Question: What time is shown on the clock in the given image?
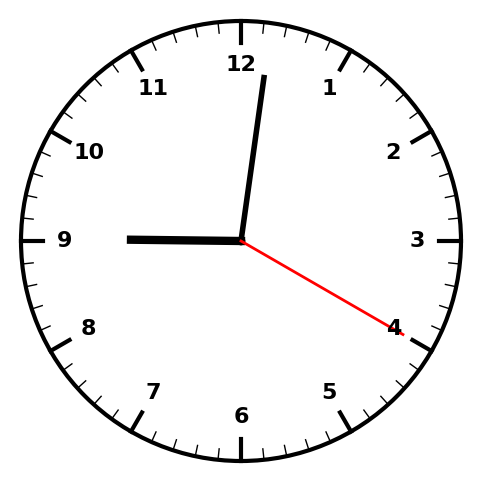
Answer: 09:01:20